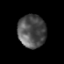
Tissue: prostate
Cell type: T cells
Senescence score: 0.3609
Nuclear area (px): 890
Mean DAPI intensity: 81.087